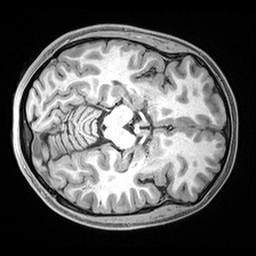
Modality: T1w
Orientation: axial
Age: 24
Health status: healthy
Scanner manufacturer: siemens
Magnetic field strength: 3 T
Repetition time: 2.4 s
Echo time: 0.00217 s